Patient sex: M
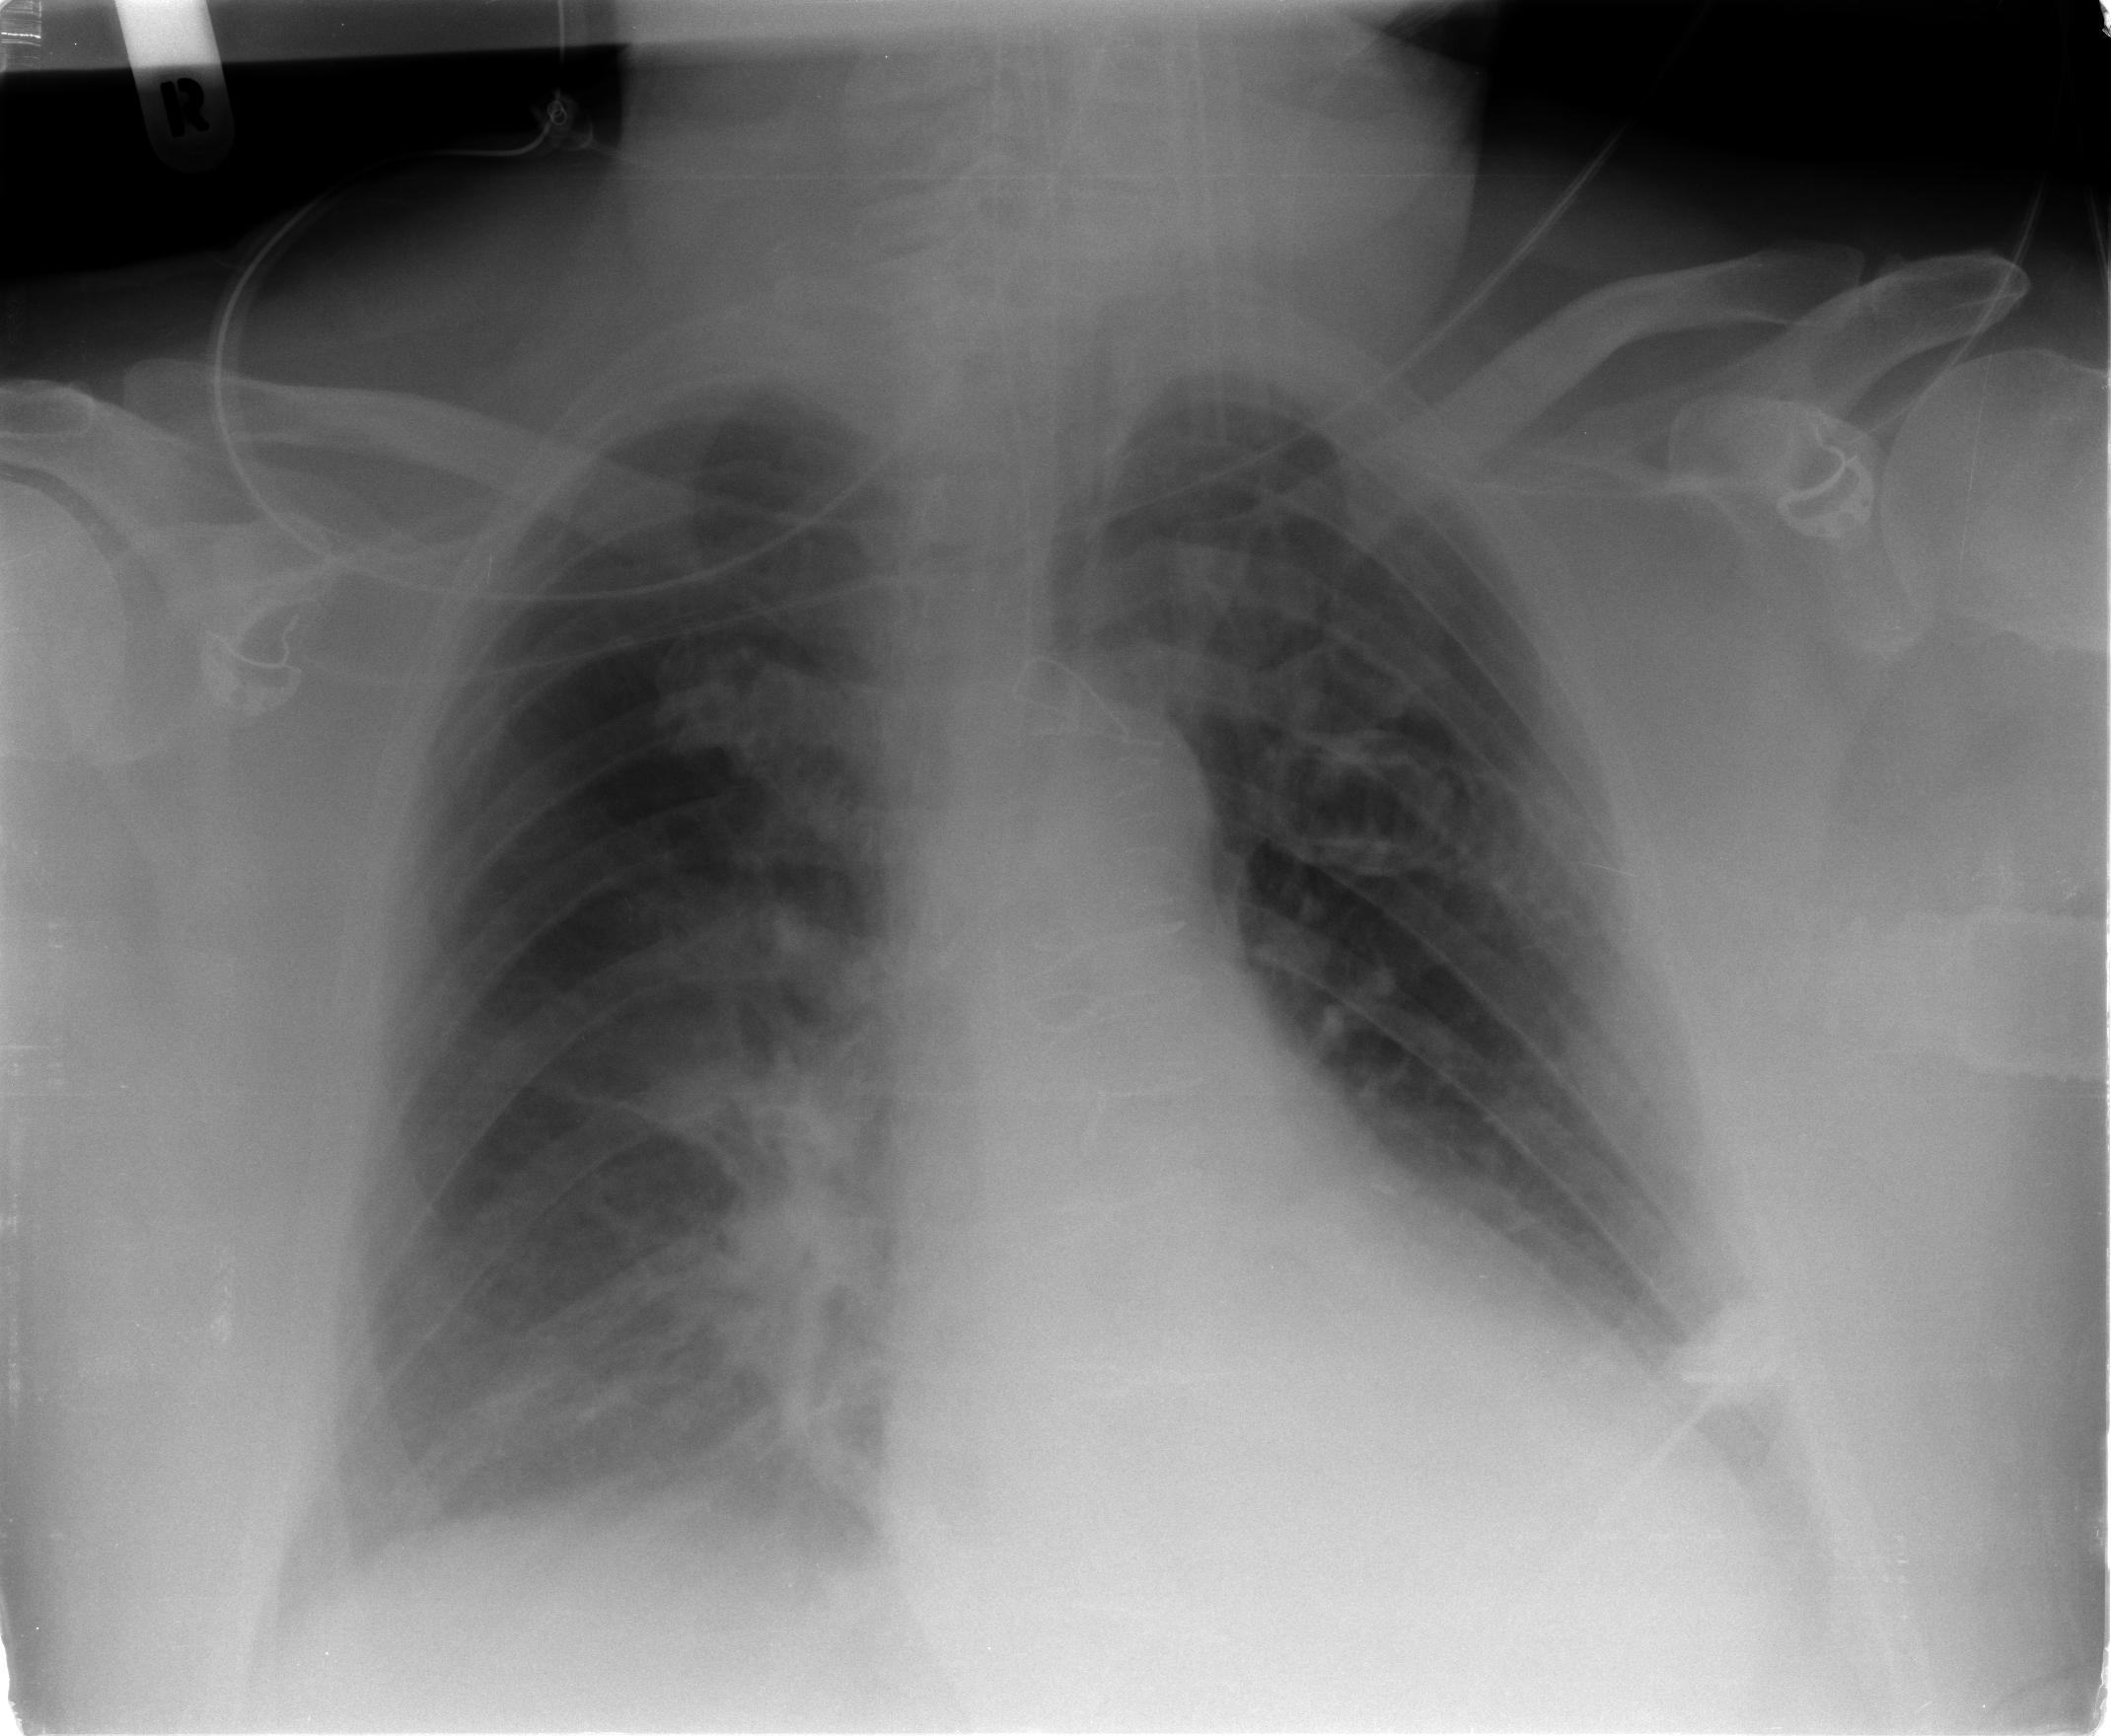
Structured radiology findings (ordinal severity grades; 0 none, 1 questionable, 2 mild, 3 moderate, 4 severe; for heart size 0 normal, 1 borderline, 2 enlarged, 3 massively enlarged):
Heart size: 2
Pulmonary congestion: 2
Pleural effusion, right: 1
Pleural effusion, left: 2
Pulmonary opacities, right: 0
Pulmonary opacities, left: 2
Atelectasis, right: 2
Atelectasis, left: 2